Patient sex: M
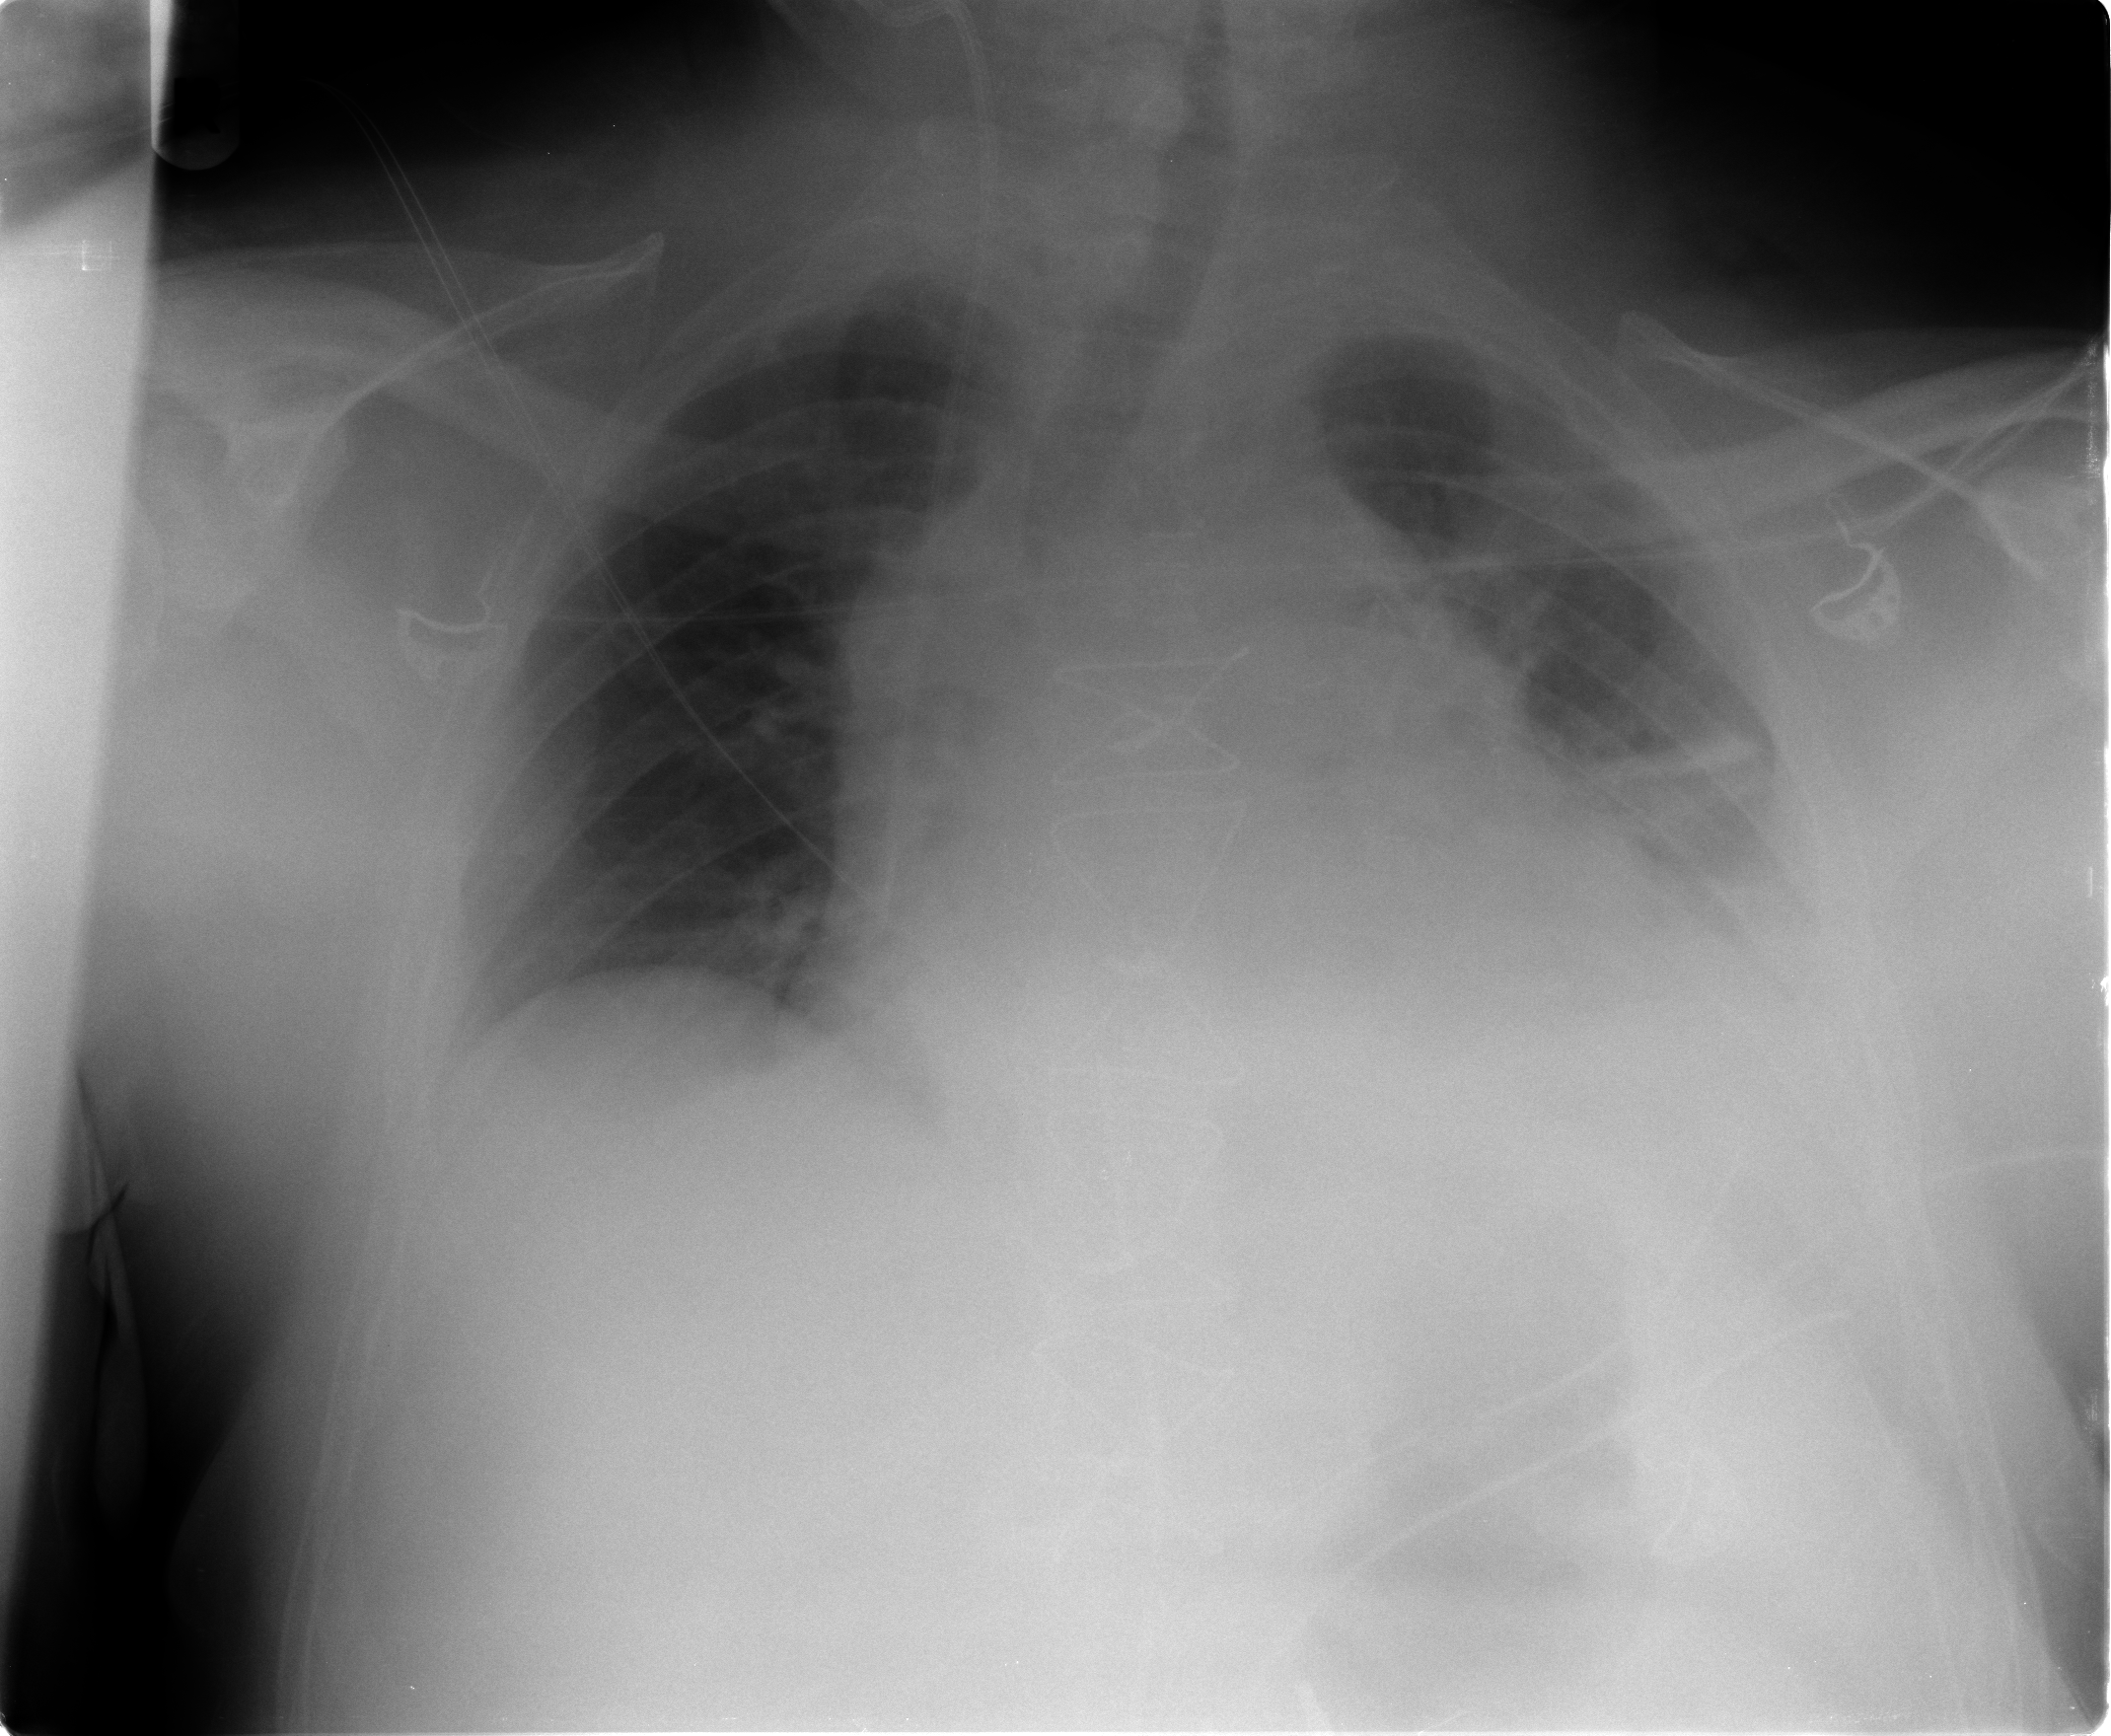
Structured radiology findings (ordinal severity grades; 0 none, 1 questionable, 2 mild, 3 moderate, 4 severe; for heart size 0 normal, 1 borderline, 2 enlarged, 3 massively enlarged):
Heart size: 0
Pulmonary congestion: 1
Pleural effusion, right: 1
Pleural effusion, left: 2
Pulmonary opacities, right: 0
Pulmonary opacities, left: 0
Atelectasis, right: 2
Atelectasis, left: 3